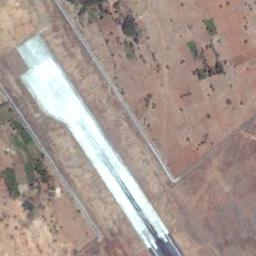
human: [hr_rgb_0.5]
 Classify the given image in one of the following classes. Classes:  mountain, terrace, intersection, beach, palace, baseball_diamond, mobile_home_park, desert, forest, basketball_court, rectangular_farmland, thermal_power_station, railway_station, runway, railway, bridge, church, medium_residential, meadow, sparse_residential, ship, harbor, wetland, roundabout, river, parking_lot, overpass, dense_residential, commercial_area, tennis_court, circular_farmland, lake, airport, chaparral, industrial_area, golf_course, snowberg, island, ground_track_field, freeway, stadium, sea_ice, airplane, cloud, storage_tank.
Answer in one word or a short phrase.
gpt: runway